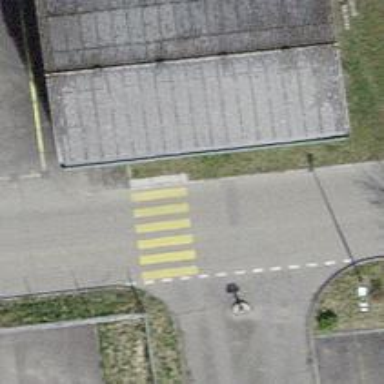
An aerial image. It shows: Marked crossing on the road with clear markings.